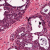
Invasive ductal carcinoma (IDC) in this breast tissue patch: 0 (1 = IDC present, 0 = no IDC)